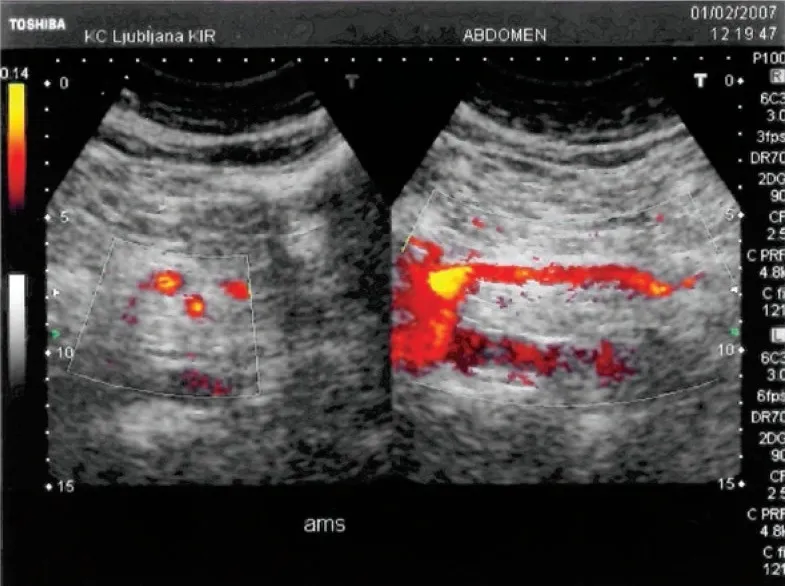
Control angiography after embolisation of ruptured branch with coils.
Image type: radiology (ultrasound)